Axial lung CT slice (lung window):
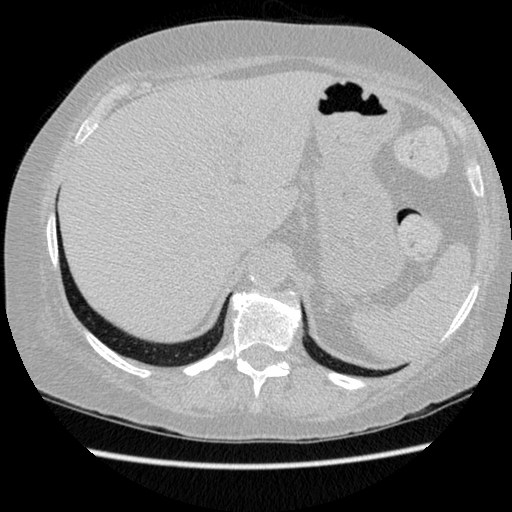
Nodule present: no